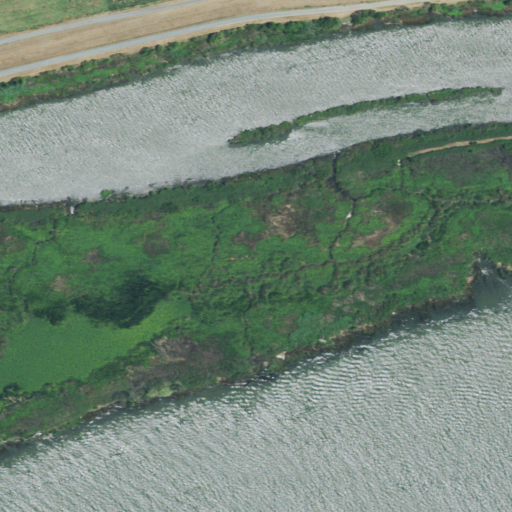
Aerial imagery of island in California named Donlon Island containing open water, herbaceous wetlands, and cultivated crops